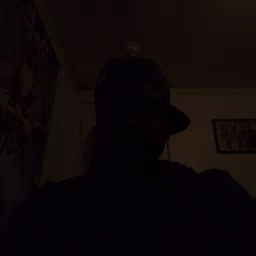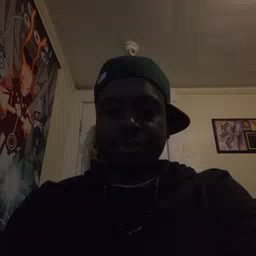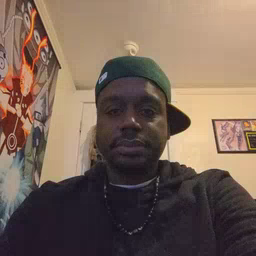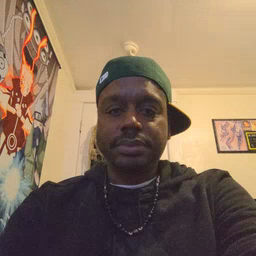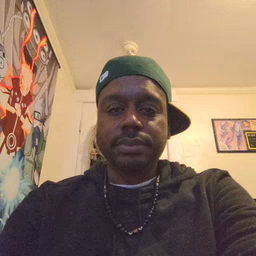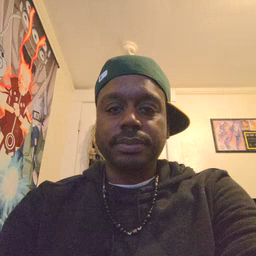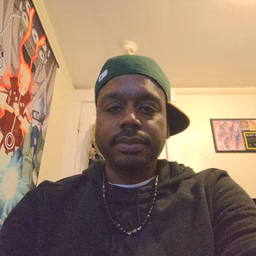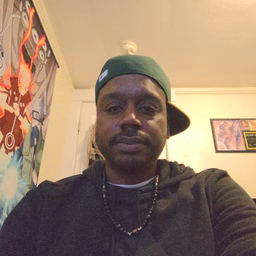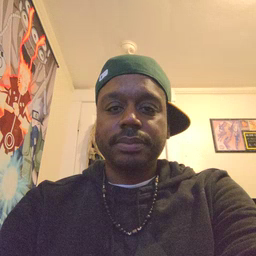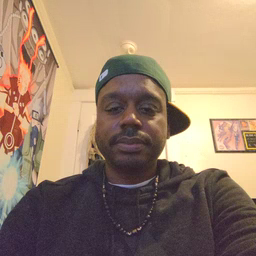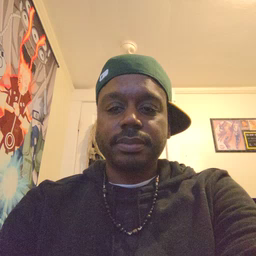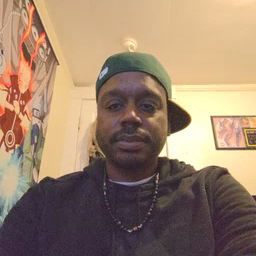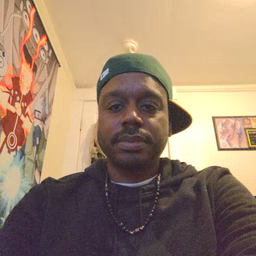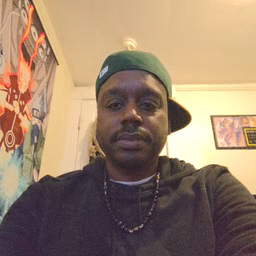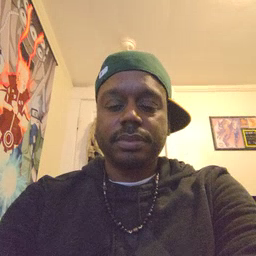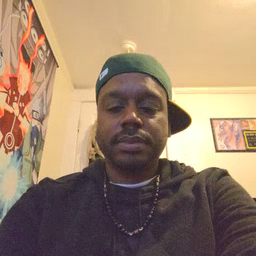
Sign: snack